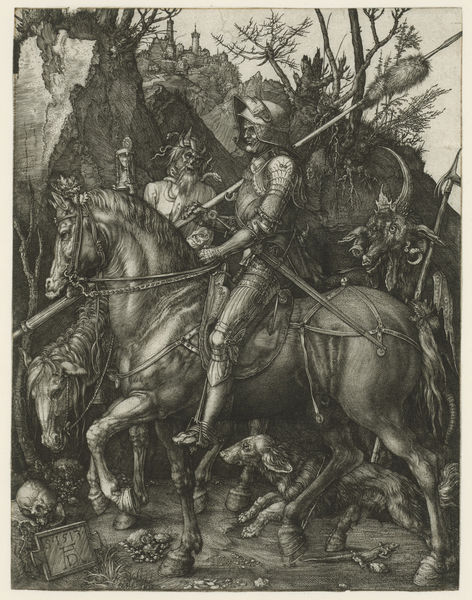
Titel: Ridder, Dood en Duivel
Künstler: Albrecht Dürer
Standort: Amsterdam
Institution: Rijksmuseum
Schlagwörter: fight, men, people, soldier, sword, white, black, dark, grey, print, cliff, man, mythology, rock, tree, trees, death, armor, armour, helmet, knight, forest, plants, castle, animals, army, dog, illustration, beard, dead, rope, human, engraving, crane, medieval, eye, war, cow, horse, branches, god, reins, leaf, bull, horn, goat, hooves, contrast, branch, staff, durer, skull, monster, halter, leg, time, woods, spear, pike, pathway, saddle, lance, weapons, hunt, demon, demons, skulls, steed, value, albert durer, rod, stirrups, fierce, hourglass, birt, s4517, stagg, oxe